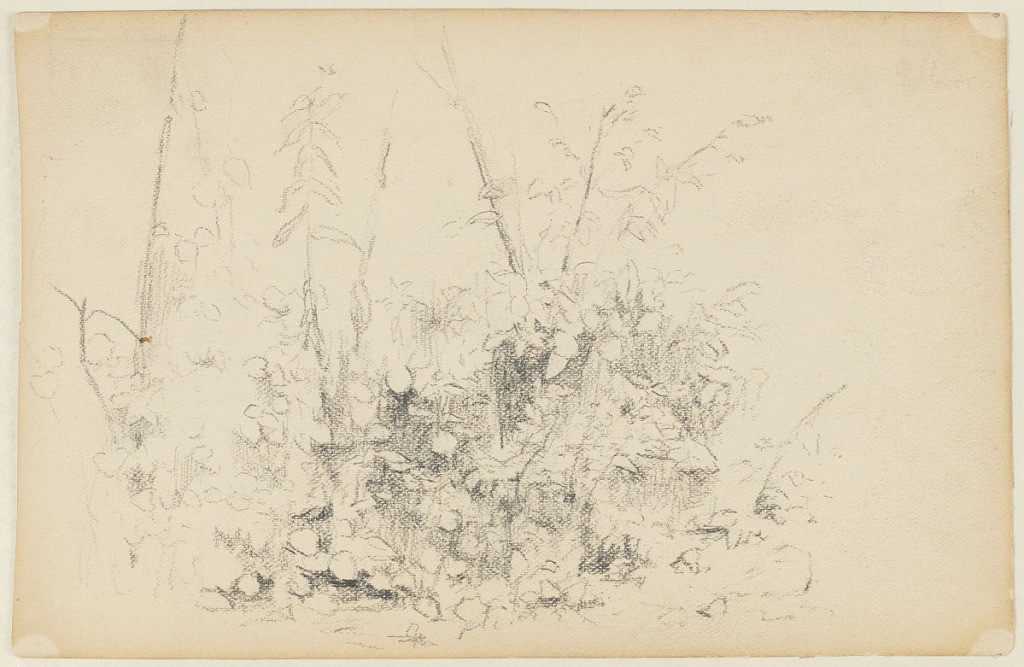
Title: Sketch of Wild Plants
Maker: Walter Clark, American, 1848–1917
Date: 1884
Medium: Graphite on paper
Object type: Album page
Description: Some high plants rising over lower ones. Broad margin at right.